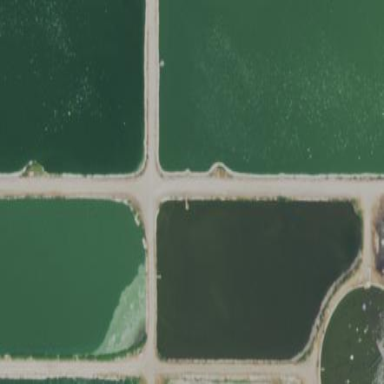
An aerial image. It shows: Reservoir of water located near wastewater plant.